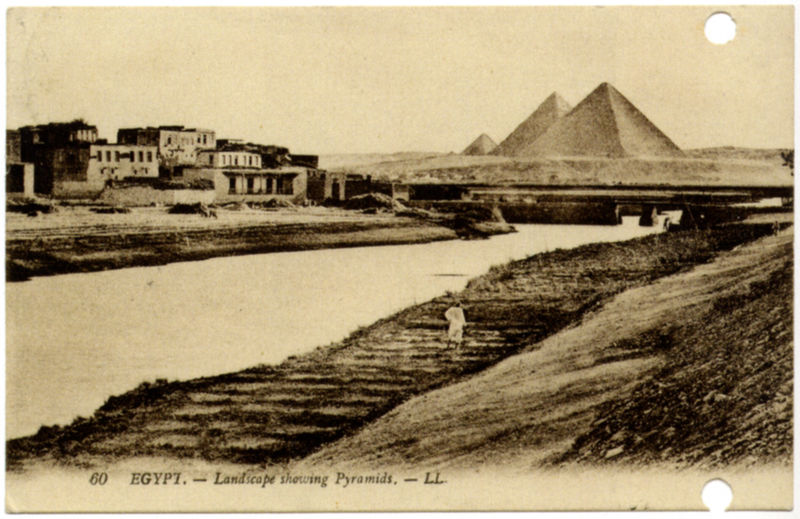
Titel: Ägypten - Landschaft mit Pyramiden
Künstler: Paul Klee
Standort: Bern
Institution: Zentrum Paul Klee
Schlagwörter: dunkel, himmel, mann, schatten, wasser, weiß, fluss, landschaft, sand, stadt, ufer, hell, kleid, licht, pfeiler, schwarz, zeichnung, gebäude, haus, weg, architektur, mensch, feld, felder, horizont, häuser, weite, brücke, gewässer, sonne, gewand, wellen, ansicht, fassaden, ort, acker, hang, wüste, dorf, mauer, grafik, sepia, arbeiter, böschung, bauer, foto, fotografie, photographie, mond, loch, schwarzweiß, photo, karte, postkarte, pyramide, aufnahme, der, ägypten, ägypter, zechnung, kairo, pyramiden, nil, gallabia, egypt, gelocht, staudamm, fotogafie, gizeh, drei pyramiden, 19. jh., chepos, fellache, ägypte